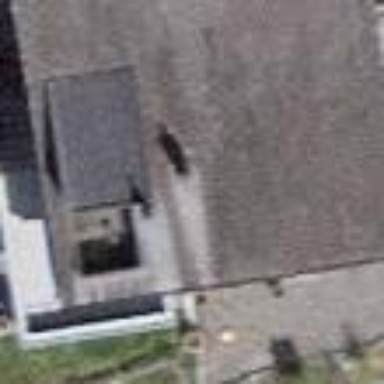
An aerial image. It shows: Building with tiled roof.